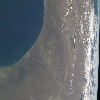
Label: land